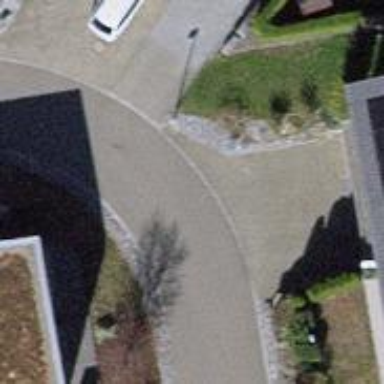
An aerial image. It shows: Paved residential road.